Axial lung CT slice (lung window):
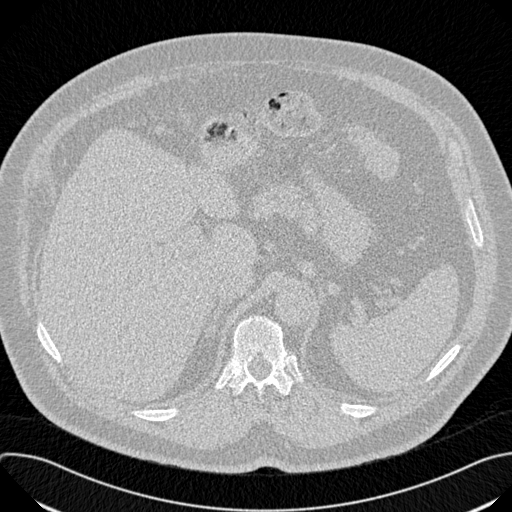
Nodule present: no